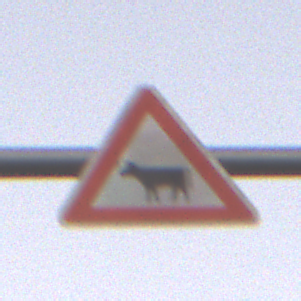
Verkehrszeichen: ViehtriebRechts
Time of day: SunriseSunset
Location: Outdoor (Nature)
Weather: Clear
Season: NotSpecified
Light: Natural